Question: I am attempting to make a little tweak in the source of a GitHub java project and to rebuild it back into resulting '.jar' file to run.
1. On the project's URL, README says Download the source and build with gradle.
2. Downloaded using Clone or download button, extracted
3. Installed Eclipse 2019-12, then > File > Import > Gradle > Existing Gradle Project..., which gave me

1. Opened the .java file in the editor to make any tweaks
Now I need some help understanding how can I test and rebuild so I end up with '.jar' file to run? (The GitHub project's already built original '.jar' files are <URL>
Would appreciate to learn what further steps to take towards that.
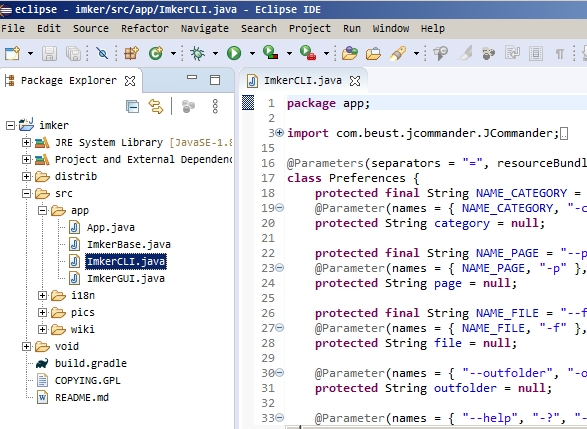
Answer: Here's how I finally got it working in Eclipse (Windows), thanks to help by <URL>
1. Created a Windows environment variable JAVA_TOOL_OPTIONS value -Dfile.encoding=UTF8 ( See this )
2. The file Commons.java in the project also needed to be changed to UTF-8 NOBOM (just UTF-8 not good for Windows!) So did that ( See this )
3. Imported the project and overridden Gradle 3.0 to be the default ( File > Import > Existing Gradle Project > select dir > next > override > specific gradle version 3.0 > next > finish )
4. Any code changes as desired, if any (beyond this question's scope)
5. Ran default Gradle Tasks ( Gradle Tasks Tab > right-click project > Run Default Gradle Tasks )
6. Two JARs generated in \distrib folder
By the way, meanwhile I have also been trying to get <URL>
Thank you both for your kind help and patience!